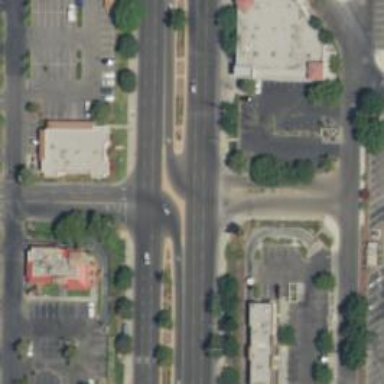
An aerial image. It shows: Asphalt road with secondary link designation.